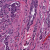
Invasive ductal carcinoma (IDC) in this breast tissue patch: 1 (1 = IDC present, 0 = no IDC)